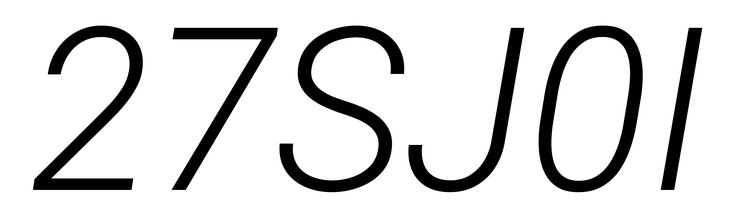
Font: Roboto-Italic_Light_Italic